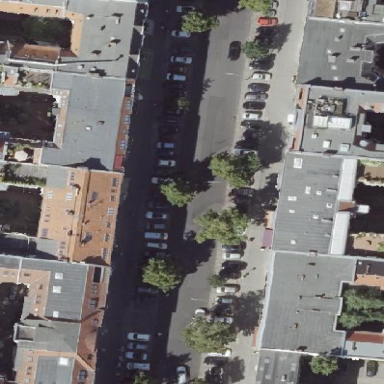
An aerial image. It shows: Parking lane area near the road.